Question: So, I have an application structured with the following layers:

As of now, I am not using any concept of Objects to get data from the bottom-most layer. I am simply using DataTables to get data out. I am not happy with this because it requires the Business Logic Layer to be aware of column names, etc.
In my Business Logic layer I have objects that are loaded from those DataTables and the service layer works with those objects via Collections of those objects.
Here's my question. If I wanted to have the Data Abstraction Layer accept and reply with Objects, how do I avoid referencing the DAL from the Service Layer? I've read that object factories are one way and also I've read I could build object transformation functions and so on.
What is the best way you've successfully employed this? My ultimate goal is to provide pluggable DALs for different Database server vendors.
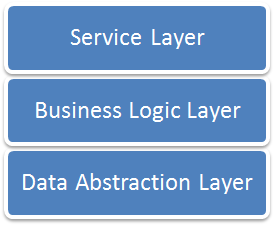
Answer: A standard approach, and one I take often, is to have a common library of object models representing my domain: Customer, Order, OrderLine, etc, that are shared across all layers.
Better still, don't share the types across layers, just share the interfaces and have a factory available when instances are required.
You can then have a pluggable DAL, but your DAL still needs to conform to the contract of returning an ICustomer.
This doesn't stop references from being required, a reference to at least the interfaces are needed - as someone else has commented, other references, for the strong types or factories, could then be factored out - such as with IoC/DI frameworks.
The way I see it: a commom model is a cross-cutting concern in your application design, and shouldn't be seen as breaking the layering.
this is a very vague explanation of the solution, so I stand to have it built upon.
and now of course to answer your question. A standard way to remove a reference to a DLL directly is to expose the contract via an interface, in your case a DAL method 'GetCustomers', your Service Layer talks to the interface, but requests a DAL instance via a Dependency Injection / Inversion of Control framework, or more easily, a factory. I usually go the factory route for small apps, it involves another DLL. Service Layer will reference interfaces and factory, DAL will reference interface, factory will reference interface and DAL.